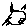
Label: cat